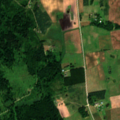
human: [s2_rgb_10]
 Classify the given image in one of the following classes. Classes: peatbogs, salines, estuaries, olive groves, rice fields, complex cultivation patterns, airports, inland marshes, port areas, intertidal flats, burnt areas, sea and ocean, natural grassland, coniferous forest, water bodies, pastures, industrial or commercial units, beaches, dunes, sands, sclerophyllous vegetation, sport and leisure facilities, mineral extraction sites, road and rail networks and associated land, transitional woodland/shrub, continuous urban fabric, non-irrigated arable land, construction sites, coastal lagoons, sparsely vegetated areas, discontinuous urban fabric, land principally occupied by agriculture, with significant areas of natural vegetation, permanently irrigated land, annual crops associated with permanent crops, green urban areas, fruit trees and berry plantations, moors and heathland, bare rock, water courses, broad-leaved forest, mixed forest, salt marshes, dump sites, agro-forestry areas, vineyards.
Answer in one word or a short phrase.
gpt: non-irrigated arable land, complex cultivation patterns, land principally occupied by agriculture, with significant areas of natural vegetation, mixed forest, transitional woodland/shrub